Field crop: maize
Growth stage: 2
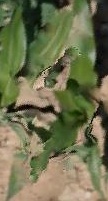
Species: maize